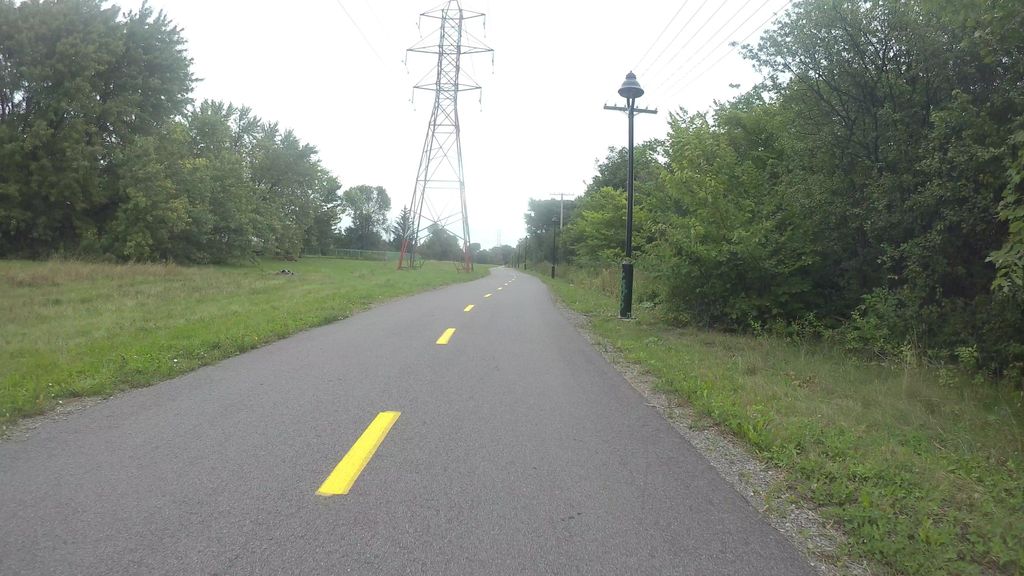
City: montreal